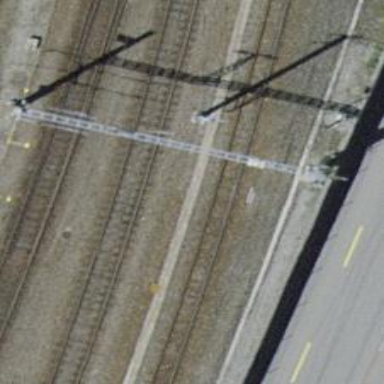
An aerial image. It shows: Narrow-gauge railway siding with electrified contact lines.